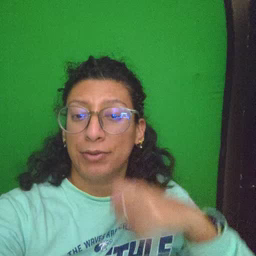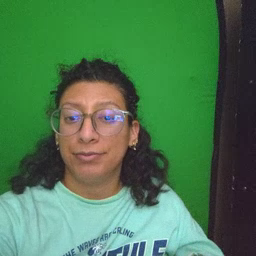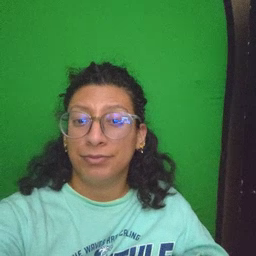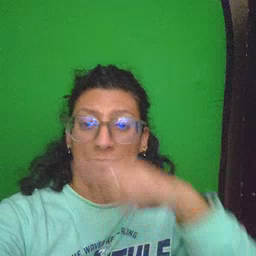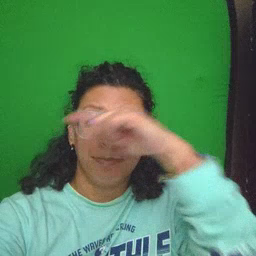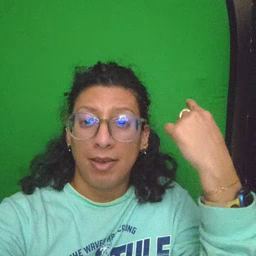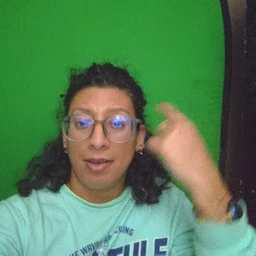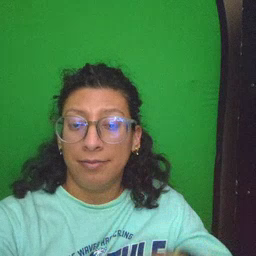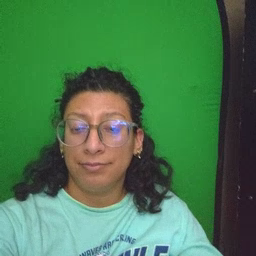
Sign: black